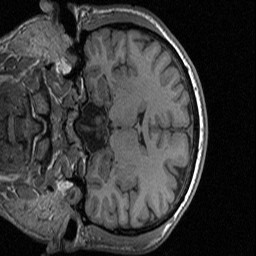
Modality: T1w
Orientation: coronal